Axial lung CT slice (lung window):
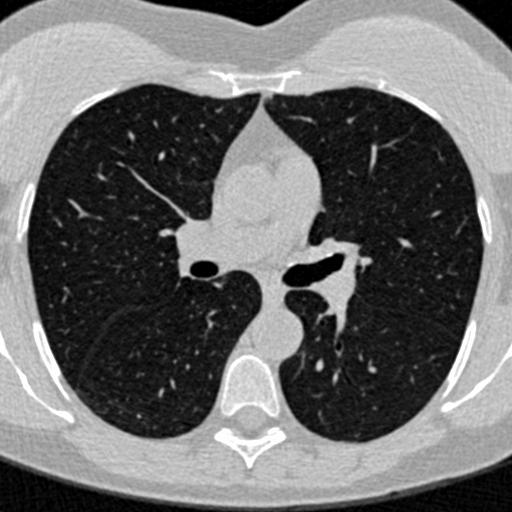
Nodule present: no